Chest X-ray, AP view. Patient: 54 years old, sex M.
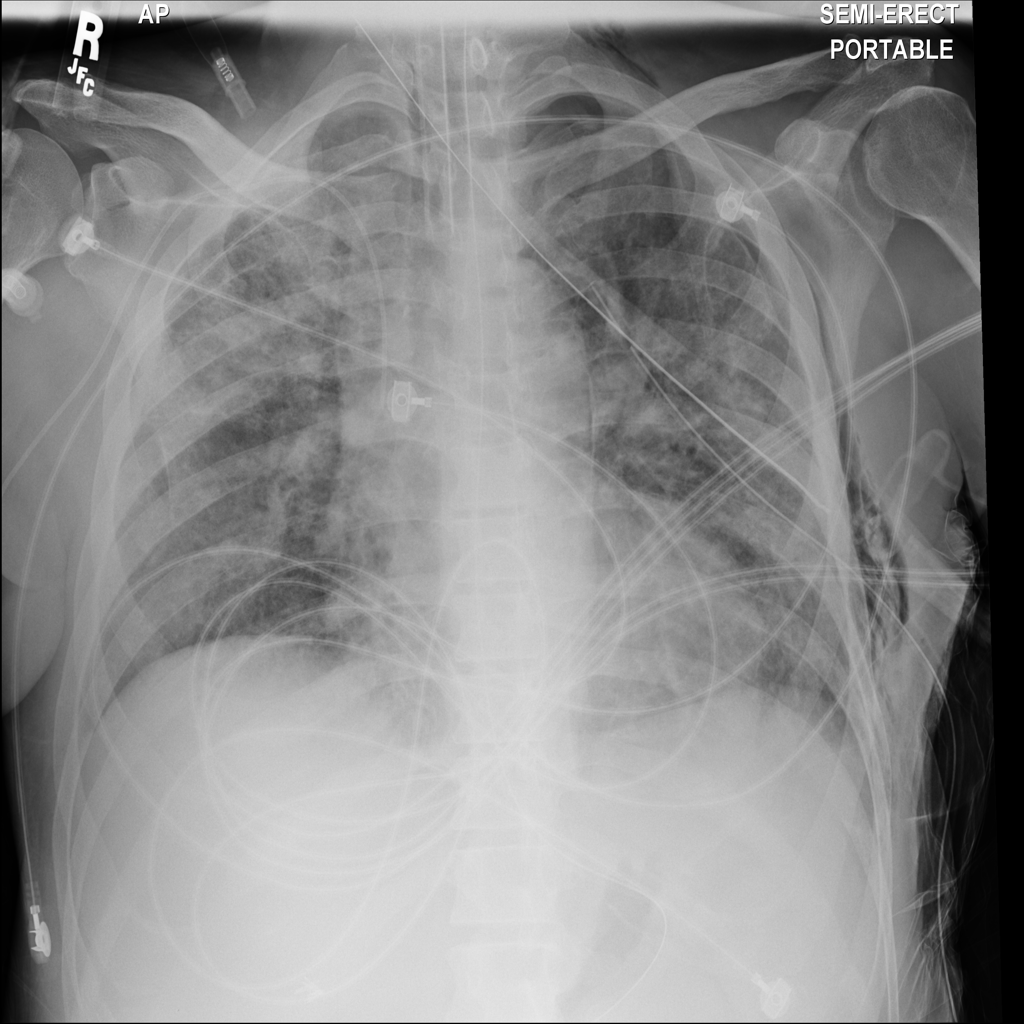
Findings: Infiltration, Nodule, Pneumothorax